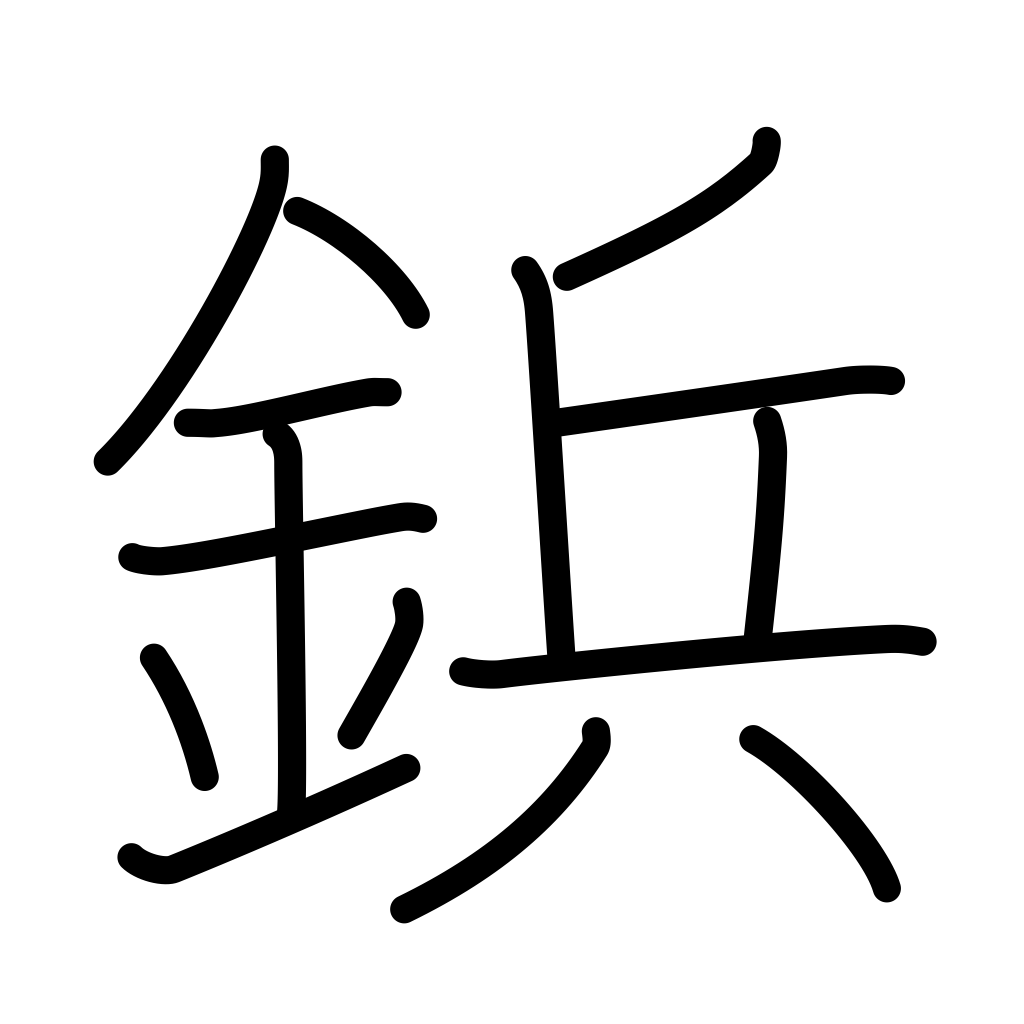
Meaning: rivet, tack, thumbtack